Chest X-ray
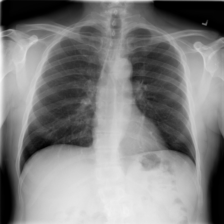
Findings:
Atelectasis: negative
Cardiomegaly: negative
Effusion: negative
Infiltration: negative
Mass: negative
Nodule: negative
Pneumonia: negative
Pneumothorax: negative
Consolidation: negative
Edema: negative
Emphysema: negative
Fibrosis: negative
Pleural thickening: negative
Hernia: negative